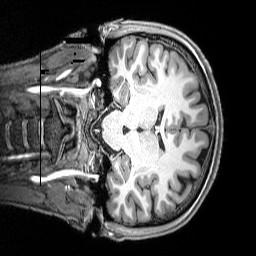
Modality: T1w
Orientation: coronal
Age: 24
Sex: female
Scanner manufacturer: siemens
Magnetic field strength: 3 T
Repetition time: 2.3 s
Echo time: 0.00291 s